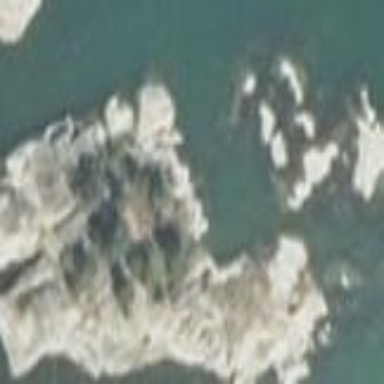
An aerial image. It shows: Islet along the natural coastline.